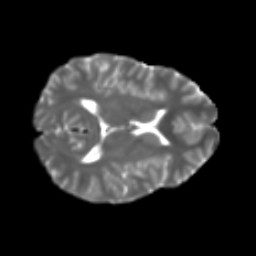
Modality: T2w
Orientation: axial
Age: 23
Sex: female
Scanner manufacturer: ge
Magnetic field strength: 3 T
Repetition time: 7.8 s
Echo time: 0.0606 s